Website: walmart
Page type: account-selection
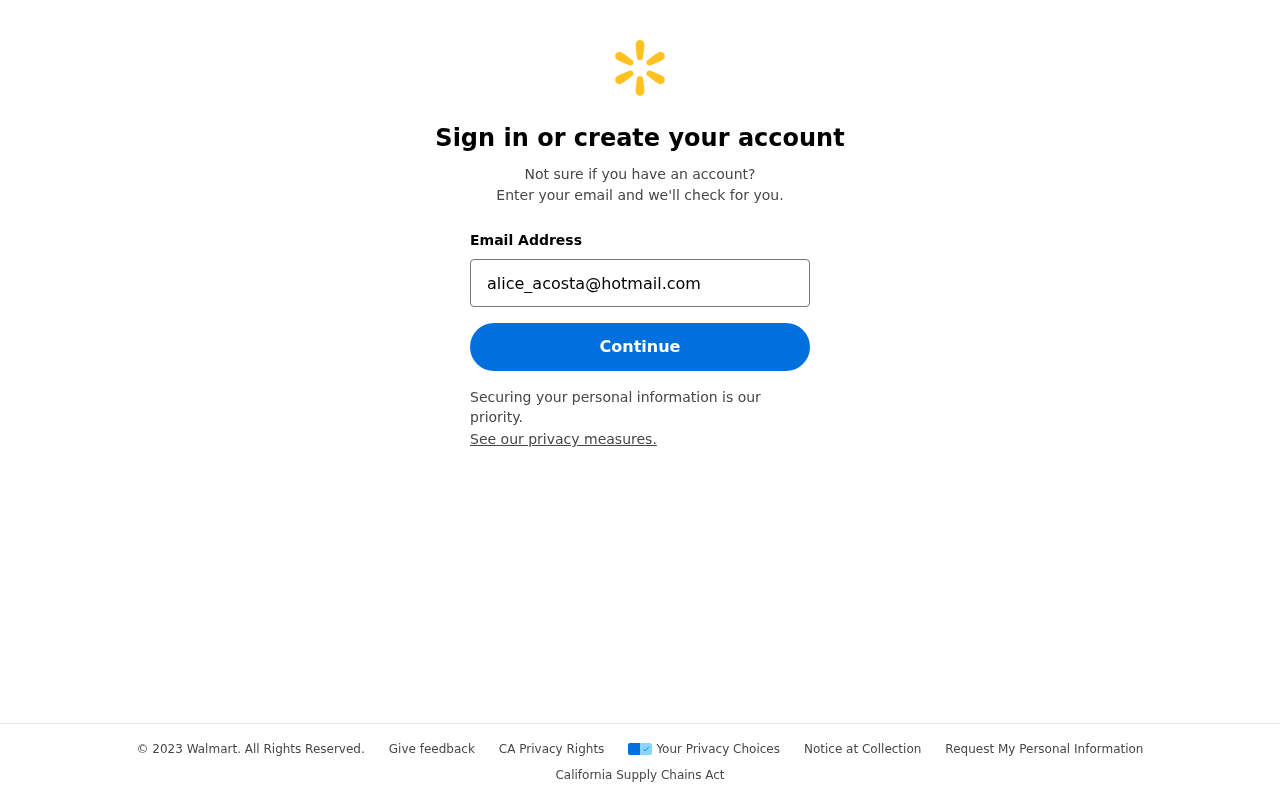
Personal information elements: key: PII_EMAIL
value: alice_acosta@hotmail.com